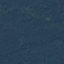
Land use / land cover: Forest